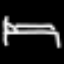
Label: bed